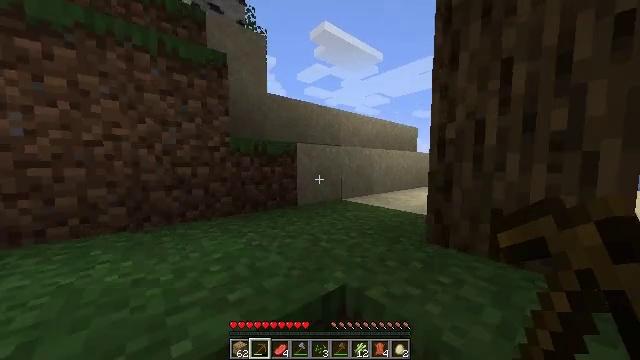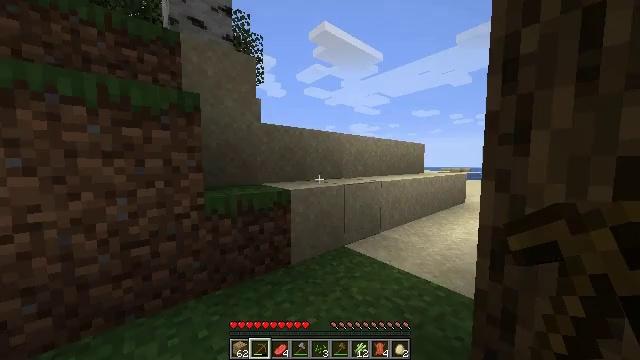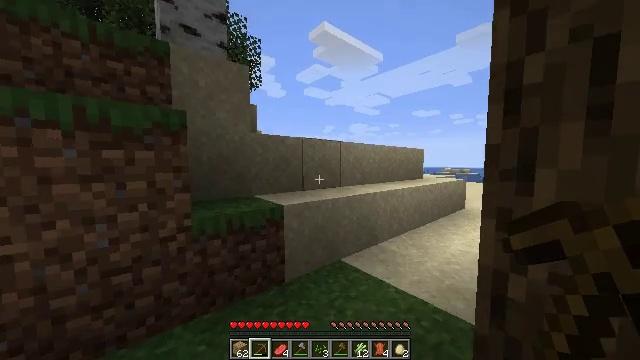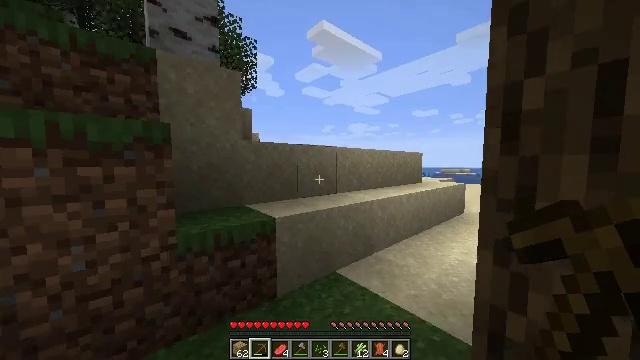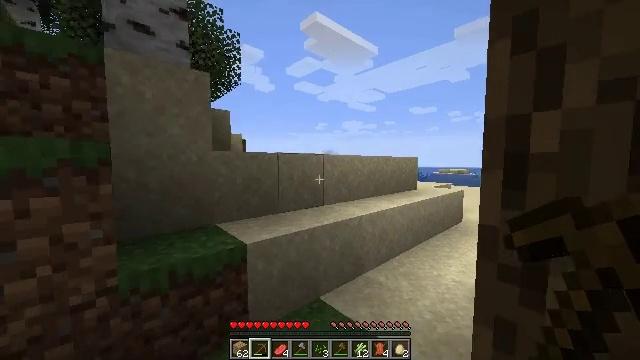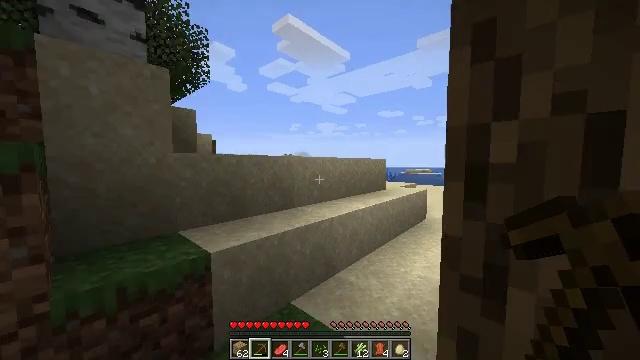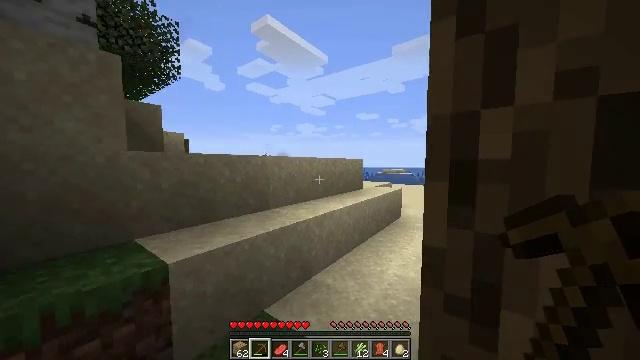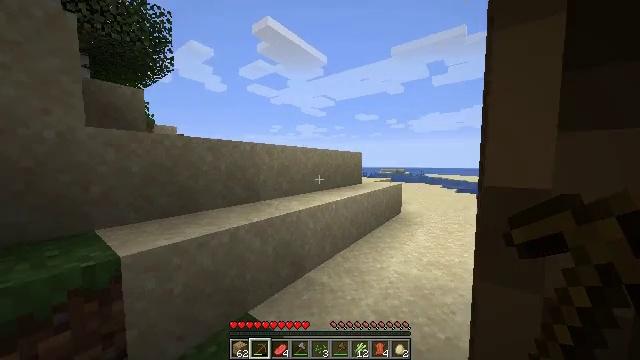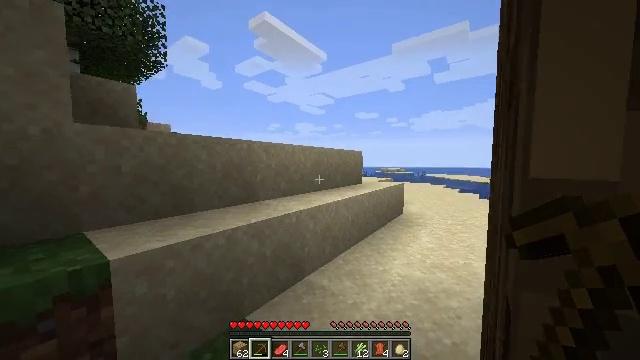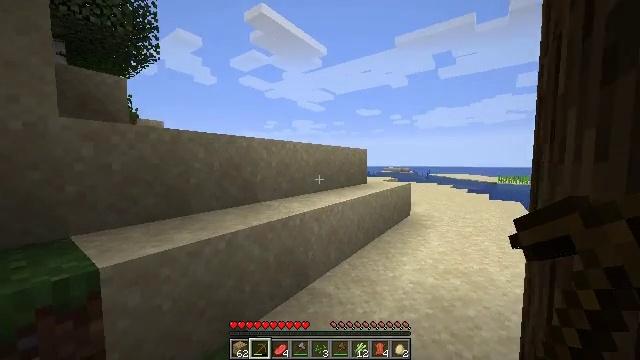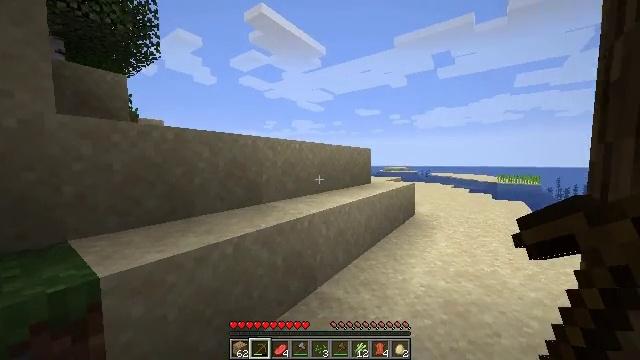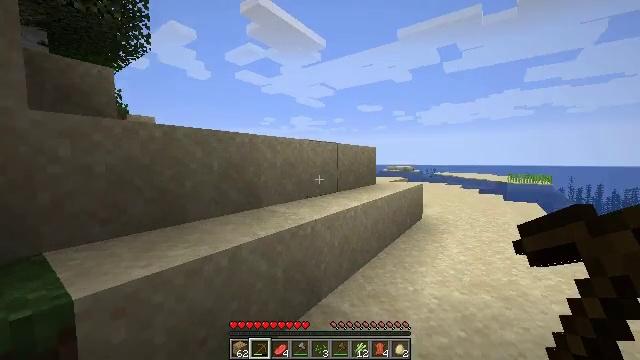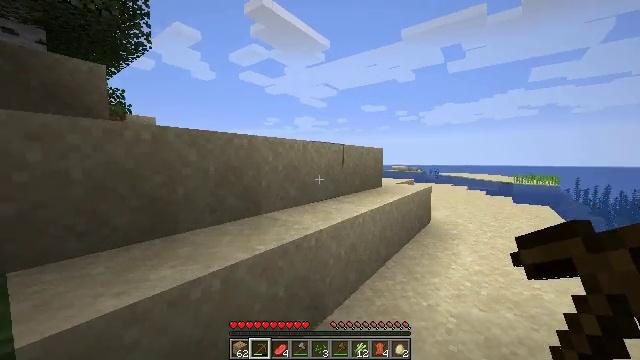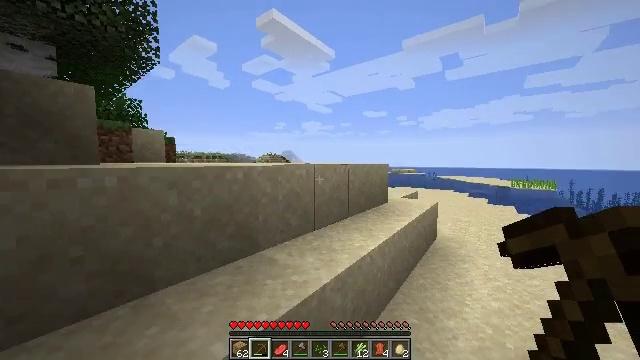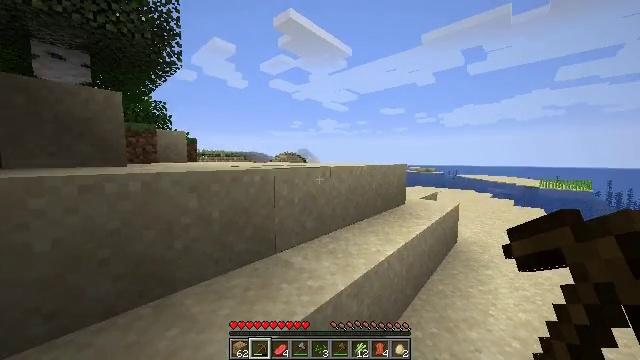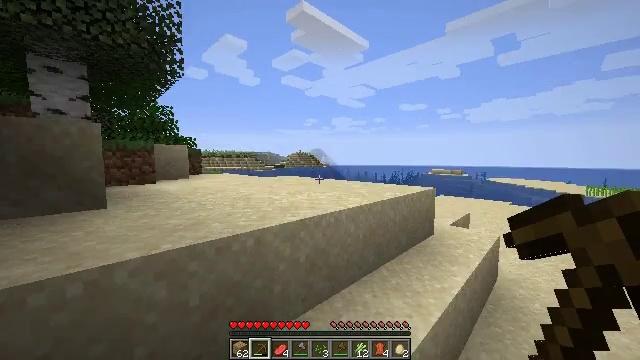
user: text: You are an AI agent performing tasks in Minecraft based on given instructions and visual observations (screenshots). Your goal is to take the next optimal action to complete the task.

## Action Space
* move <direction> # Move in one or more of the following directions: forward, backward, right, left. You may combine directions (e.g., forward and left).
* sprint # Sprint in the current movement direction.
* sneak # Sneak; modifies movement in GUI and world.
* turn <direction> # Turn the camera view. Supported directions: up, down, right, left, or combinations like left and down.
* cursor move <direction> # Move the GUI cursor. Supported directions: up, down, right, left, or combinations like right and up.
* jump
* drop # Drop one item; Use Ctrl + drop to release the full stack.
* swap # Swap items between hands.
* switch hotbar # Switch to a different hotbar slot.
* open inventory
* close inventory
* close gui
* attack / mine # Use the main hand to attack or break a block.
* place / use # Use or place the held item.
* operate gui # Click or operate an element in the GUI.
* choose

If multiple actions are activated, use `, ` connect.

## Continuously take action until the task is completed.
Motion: motion action
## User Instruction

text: Gather oak leaves by attacking.
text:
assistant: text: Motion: move forward, sprint, jump
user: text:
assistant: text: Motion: move forward, sprint, jump
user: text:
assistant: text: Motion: move forward, sprint, jump
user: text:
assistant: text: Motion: move forward, sprint, turn right, jump
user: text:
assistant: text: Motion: move forward, sprint, turn right
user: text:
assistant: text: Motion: move forward, sprint, turn right
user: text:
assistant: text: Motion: move forward, sprint
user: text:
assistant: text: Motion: move forward, sprint
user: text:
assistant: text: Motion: move forward, sprint
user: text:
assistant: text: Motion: move forward, sprint
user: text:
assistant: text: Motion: move forward, sprint
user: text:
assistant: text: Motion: move forward, sprint
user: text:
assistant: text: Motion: move forward, sprint, turn left, jump
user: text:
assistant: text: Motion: move forward, sprint, turn left, jump
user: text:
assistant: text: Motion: move forward, sprint, turn left, jump
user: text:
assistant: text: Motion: move forward, sprint, turn left, jump
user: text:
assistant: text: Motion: move forward, sprint, jump
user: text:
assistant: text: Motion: move forward, sprint
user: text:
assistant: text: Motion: move forward, sprint
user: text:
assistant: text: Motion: move forward, sprint, turn left
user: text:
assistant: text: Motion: move forward, sprint, turn left
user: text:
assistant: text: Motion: move forward, sprint, turn left
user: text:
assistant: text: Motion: move forward, sprint
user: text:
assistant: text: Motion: move forward, sprint, turn left
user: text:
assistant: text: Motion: move forward, sprint
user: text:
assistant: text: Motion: move forward, sprint, turn left, jump
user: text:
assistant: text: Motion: move forward, sprint, turn left, jump
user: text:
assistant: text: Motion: move forward, sprint, turn left, jump
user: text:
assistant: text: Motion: move forward, sprint, turn left, jump
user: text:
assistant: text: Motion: move forward, sprint, turn left